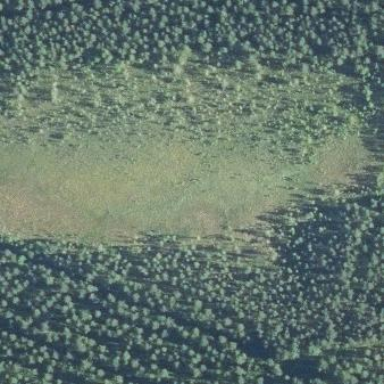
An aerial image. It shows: Bog wetland.